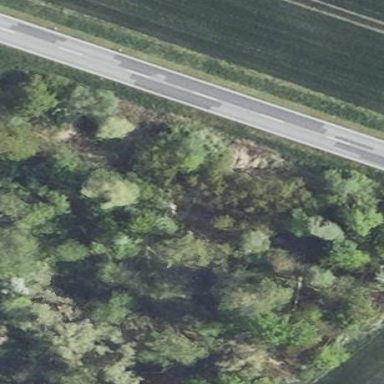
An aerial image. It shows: Beautiful woodland area.